Question: In my application, when there are no records on DB, the json i am receiving is as below.
'''
JSON Message: {"totalCount":0,"responseObject":[]}
'''
But in the grid the Loading... mask is not going off. It says Loading even if there is no data as in the image below.

Please suggest me how to get rid of this when there is no data, i want to show the empty grid without this loading mask.
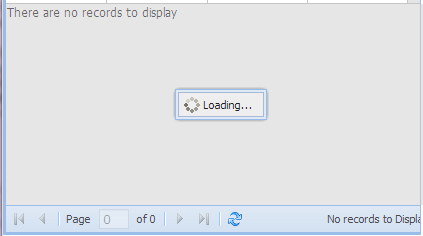
Answer: I think I may know what your problem is, because I had the same issue.
For me, the reason why the loading mask wouldn't resolve was not because there were no records, but because I was trying to select the first record in the grid when there WAS none.
This throws a javascript error that looks like this: "Uncaught TypeError: Cannot read property 'id' of undefined "
Because of this error, it stops other Ext javascript processes, and the mask never gets a chance to resolve.
So, to solve this problem, I would make sure that your Store's 'load' event handlers do not try to do things with records that do not exist in the grid. It worked for me.